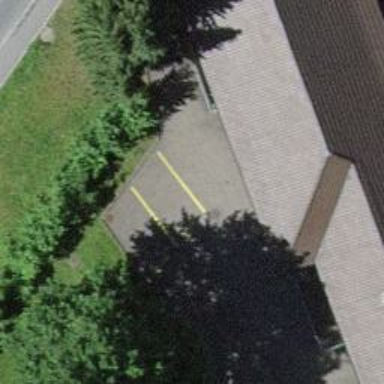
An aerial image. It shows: Parking area with asphalt surface.